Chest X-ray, PA view. Patient: 45 years old, sex F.
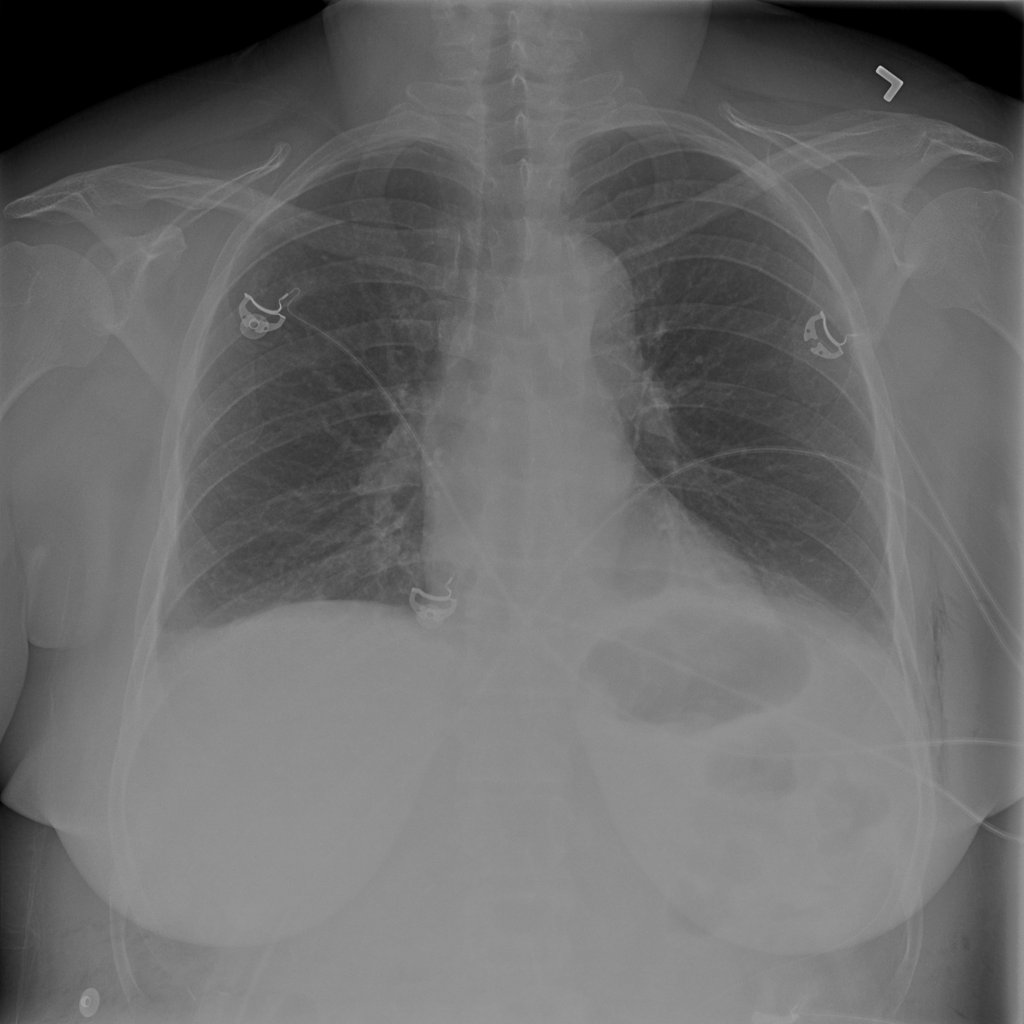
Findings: Atelectasis, Effusion, Emphysema, Infiltration